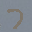
Label: 7